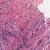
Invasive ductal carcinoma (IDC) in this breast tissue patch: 1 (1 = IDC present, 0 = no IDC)